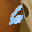
Label: 6